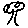
Label: tree